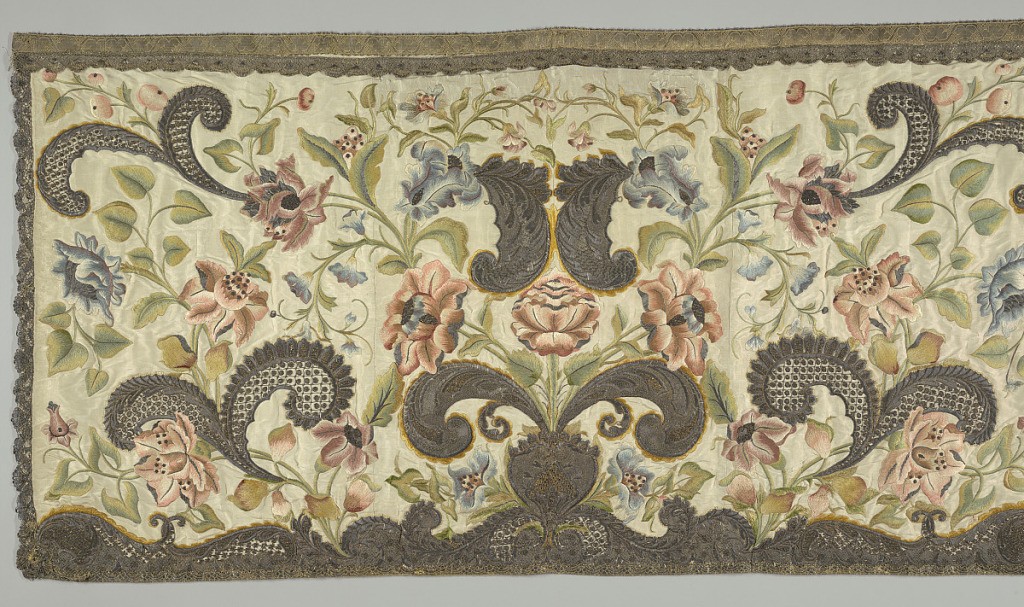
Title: Panel
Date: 18th century
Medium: silk, metallic thread Technique: embroidered on taffeta weave; bobbin lace
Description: Panel of white taffeta embroidered in a pattern of flowers in polychrome silks. Vase form in the center with plume-like ornaments in metallic thread. Edged with bobbin lace and metallic trim.